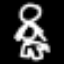
Label: angel